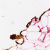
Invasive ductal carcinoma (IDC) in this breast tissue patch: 0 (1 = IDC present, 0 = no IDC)